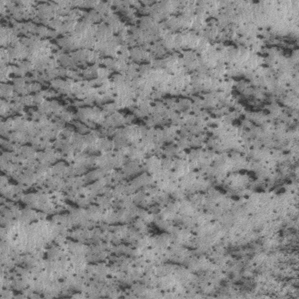
Label: frost